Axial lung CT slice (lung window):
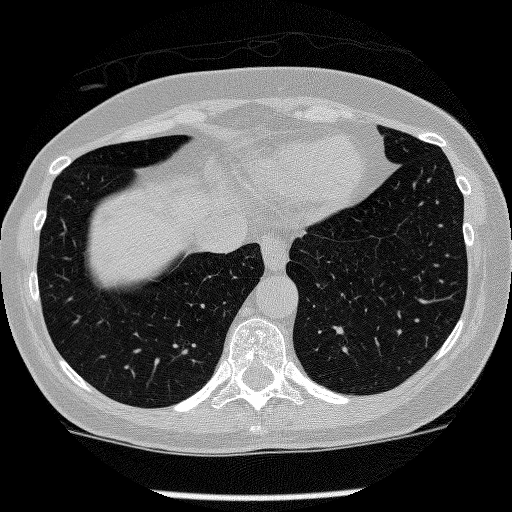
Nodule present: no